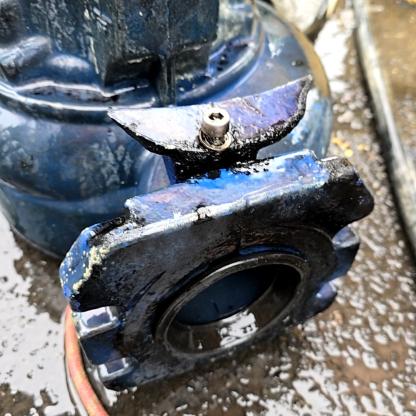
Klasa: inne